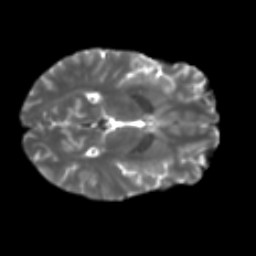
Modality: T2w
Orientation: axial
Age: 29
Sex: male
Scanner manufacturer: ge
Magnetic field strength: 3 T
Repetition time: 7.8 s
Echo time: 0.0612 s